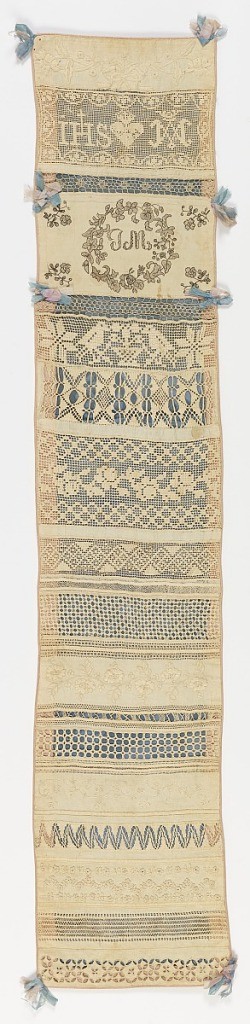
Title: Sampler
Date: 19th century
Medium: cotton Technique: embroidered in satin, running, stem, buttonhole, chain, knot, and bullion knot stitches with withdrawn element and cutwork with needle made fillings on plain weave foundation
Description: Long vertical rectangle with horizontal bands of geometric pattern primarily in blues, withdrawn element work, and needle-made lace.